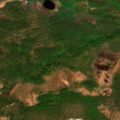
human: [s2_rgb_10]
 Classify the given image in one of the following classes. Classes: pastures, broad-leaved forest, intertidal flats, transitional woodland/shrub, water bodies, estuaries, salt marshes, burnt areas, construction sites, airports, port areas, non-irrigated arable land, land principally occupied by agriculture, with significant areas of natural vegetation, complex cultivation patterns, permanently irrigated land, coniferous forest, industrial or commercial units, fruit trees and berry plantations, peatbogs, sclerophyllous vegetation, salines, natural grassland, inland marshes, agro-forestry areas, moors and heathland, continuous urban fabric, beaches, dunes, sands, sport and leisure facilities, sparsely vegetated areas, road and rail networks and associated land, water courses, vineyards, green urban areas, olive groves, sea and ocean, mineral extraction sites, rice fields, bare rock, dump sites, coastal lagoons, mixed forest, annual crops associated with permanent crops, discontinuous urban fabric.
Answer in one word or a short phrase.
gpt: mixed forest, transitional woodland/shrub, peatbogs